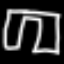
Label: pants